Field crop: tomato
Growth stage: 2
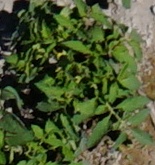
Species: tomato